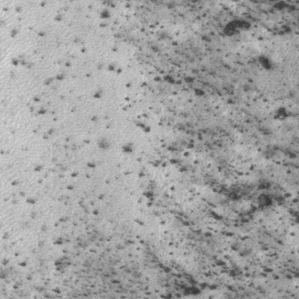
Label: frost